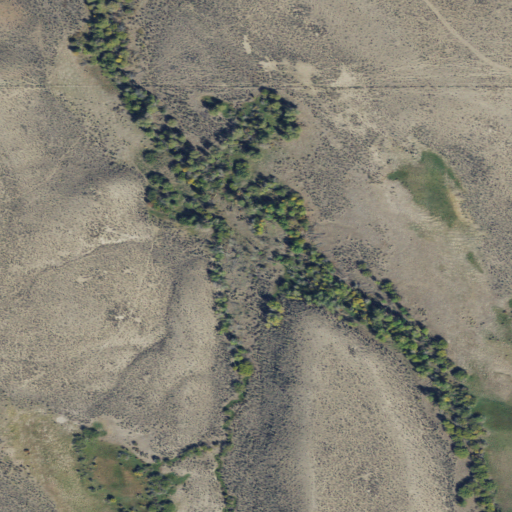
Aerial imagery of valley in Idaho named Struggle Gulch containing only shrub